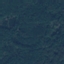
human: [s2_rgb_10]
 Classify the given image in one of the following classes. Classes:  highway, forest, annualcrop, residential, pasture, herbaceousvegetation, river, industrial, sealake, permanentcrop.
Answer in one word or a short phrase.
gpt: Forest